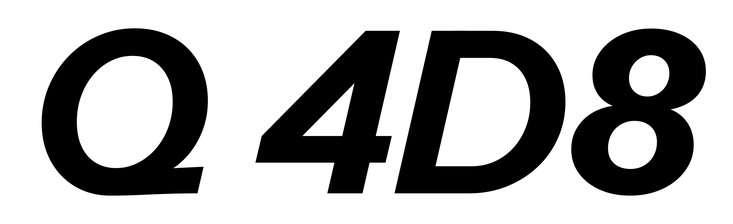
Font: InstrumentSans-Italic_Bold_Italic